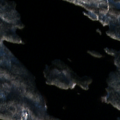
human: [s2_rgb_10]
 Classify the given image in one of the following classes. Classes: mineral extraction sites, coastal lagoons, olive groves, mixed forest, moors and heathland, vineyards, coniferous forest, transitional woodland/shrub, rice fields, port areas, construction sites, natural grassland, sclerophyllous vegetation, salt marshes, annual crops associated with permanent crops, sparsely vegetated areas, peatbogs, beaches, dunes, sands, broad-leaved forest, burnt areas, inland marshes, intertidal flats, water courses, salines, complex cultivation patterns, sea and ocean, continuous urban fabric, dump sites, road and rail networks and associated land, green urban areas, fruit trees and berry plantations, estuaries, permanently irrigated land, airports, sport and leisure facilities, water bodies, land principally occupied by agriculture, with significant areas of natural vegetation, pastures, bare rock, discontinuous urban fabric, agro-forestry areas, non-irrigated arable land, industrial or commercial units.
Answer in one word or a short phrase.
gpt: coniferous forest, mixed forest, water bodies